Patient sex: M
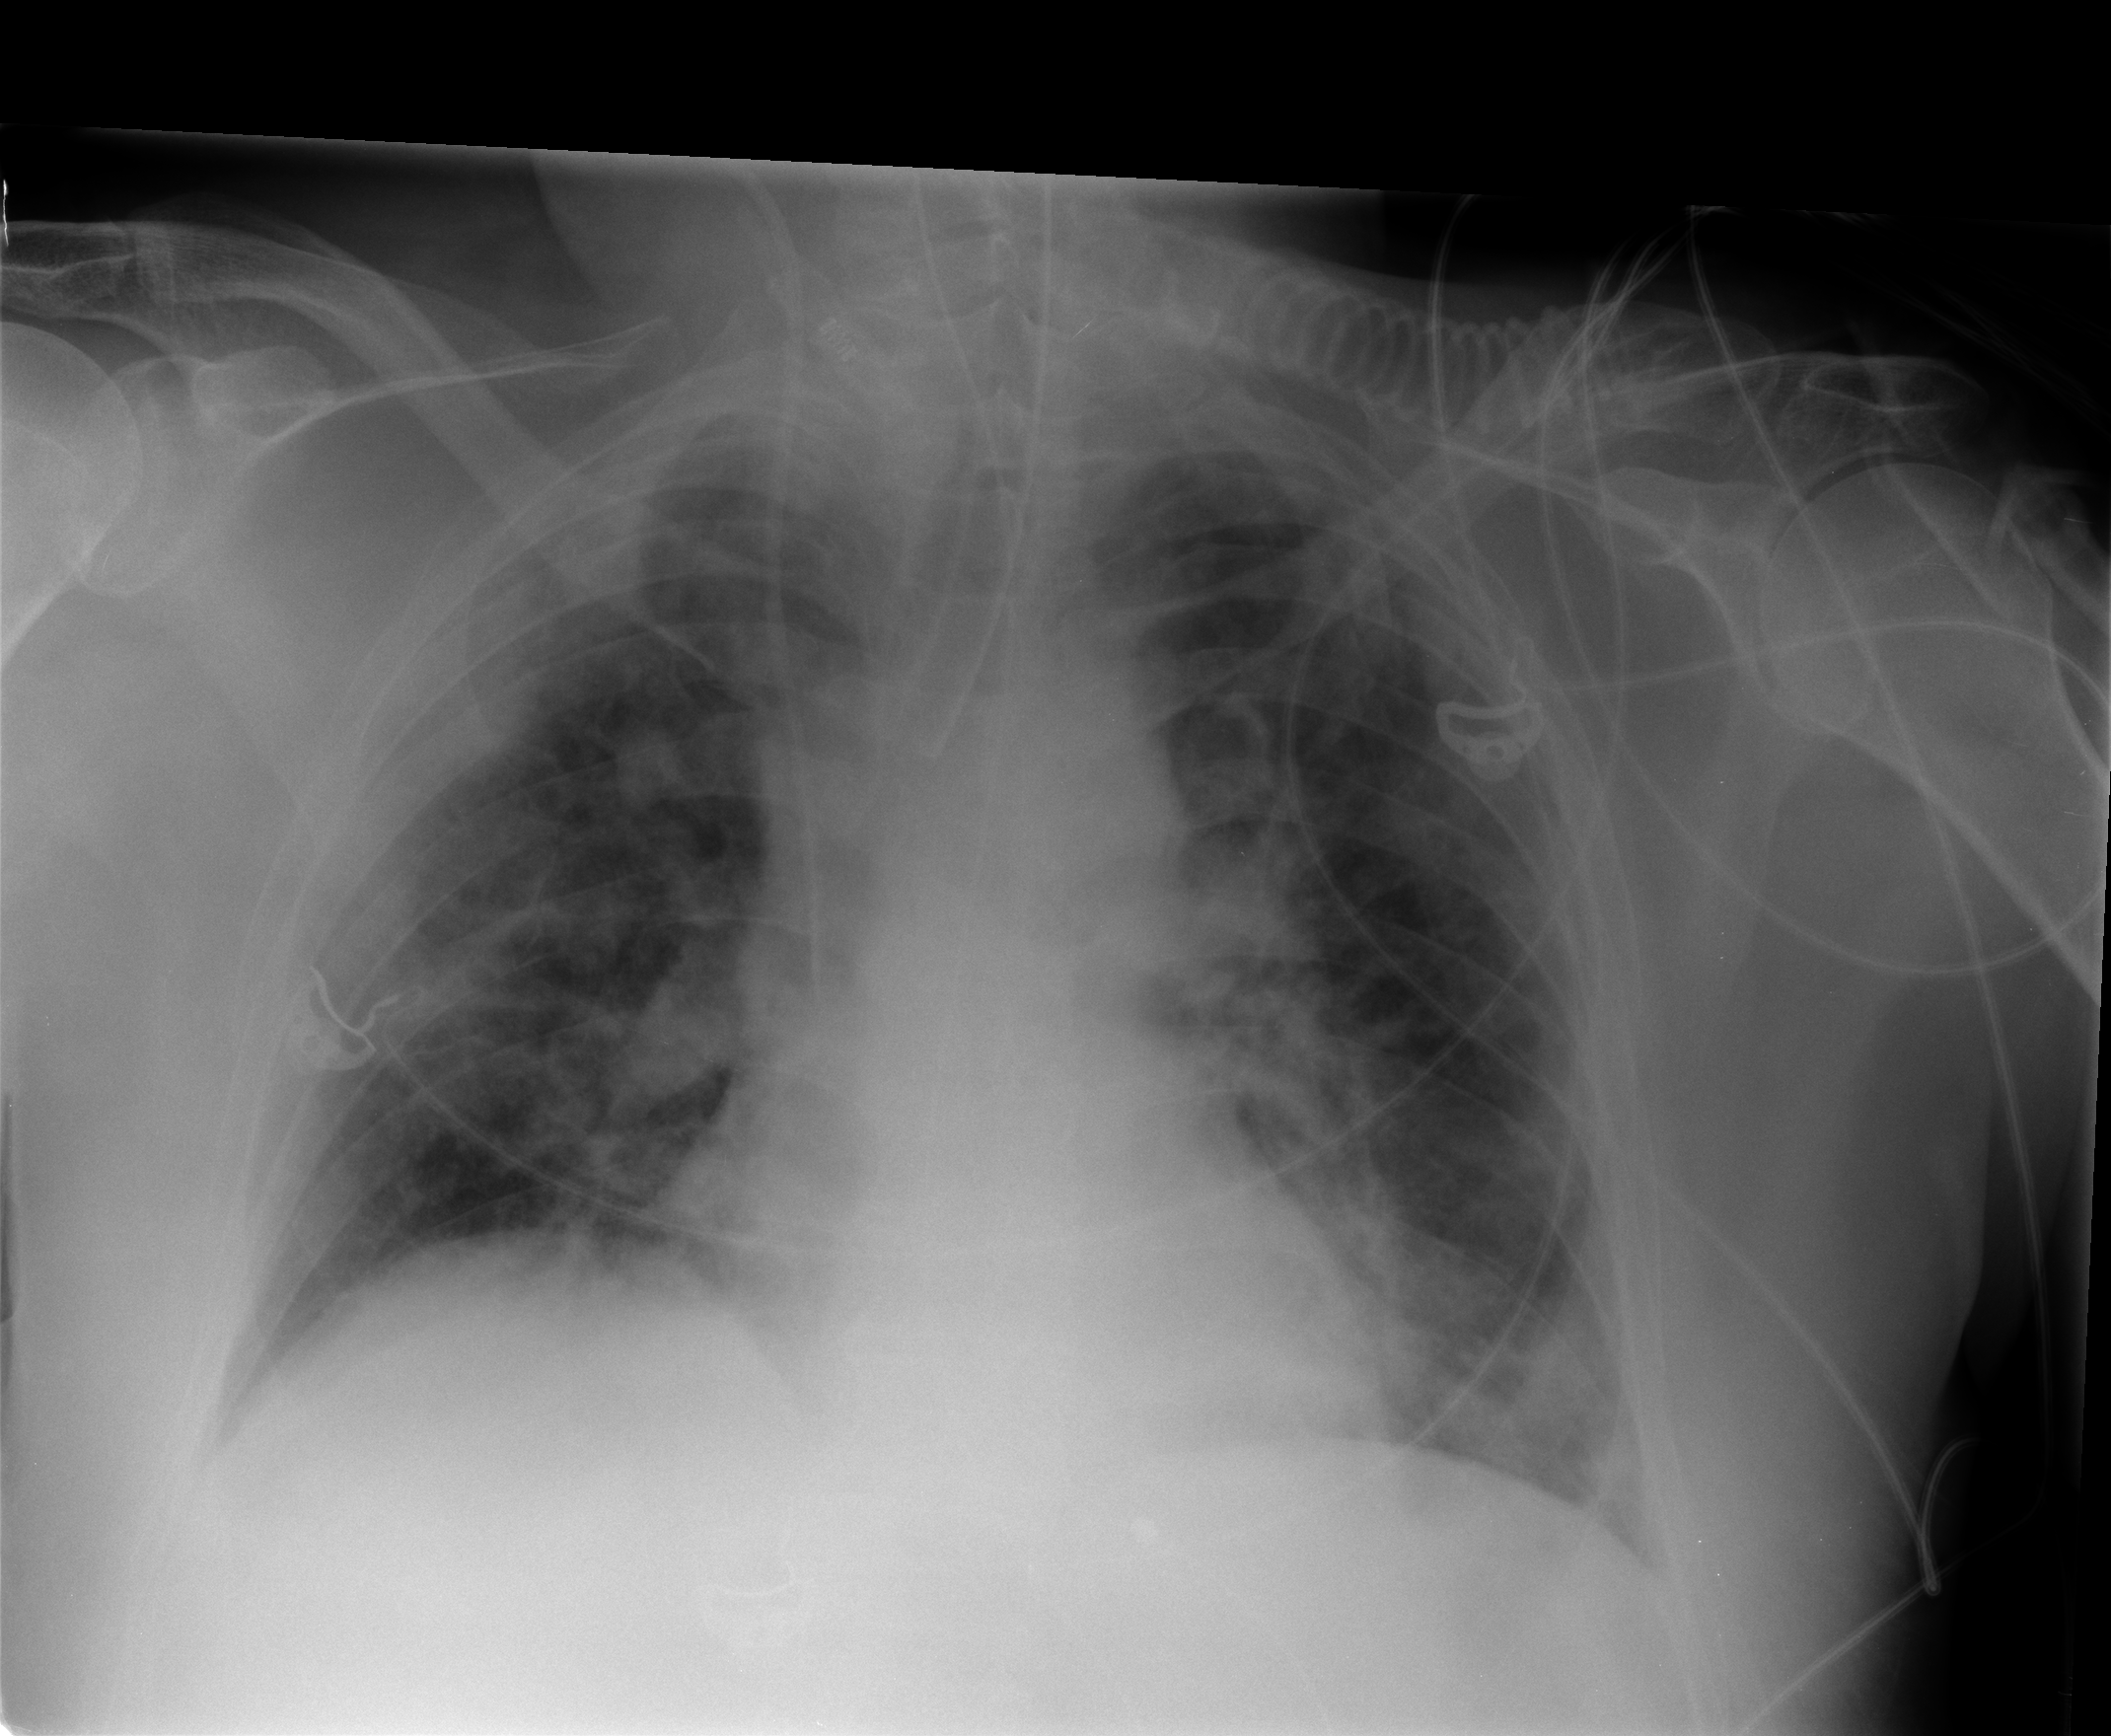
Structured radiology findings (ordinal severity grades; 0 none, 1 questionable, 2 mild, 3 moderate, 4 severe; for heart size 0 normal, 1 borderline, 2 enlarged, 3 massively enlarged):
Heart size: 0
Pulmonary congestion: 2
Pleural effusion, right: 0
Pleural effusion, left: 0
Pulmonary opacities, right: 3
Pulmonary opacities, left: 2
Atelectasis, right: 1
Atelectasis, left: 1